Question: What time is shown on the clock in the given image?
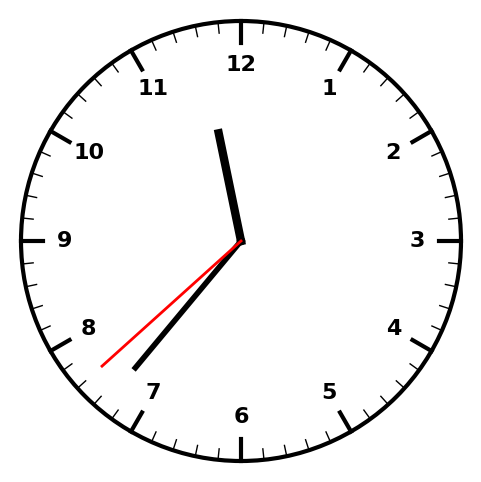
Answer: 11:36:38